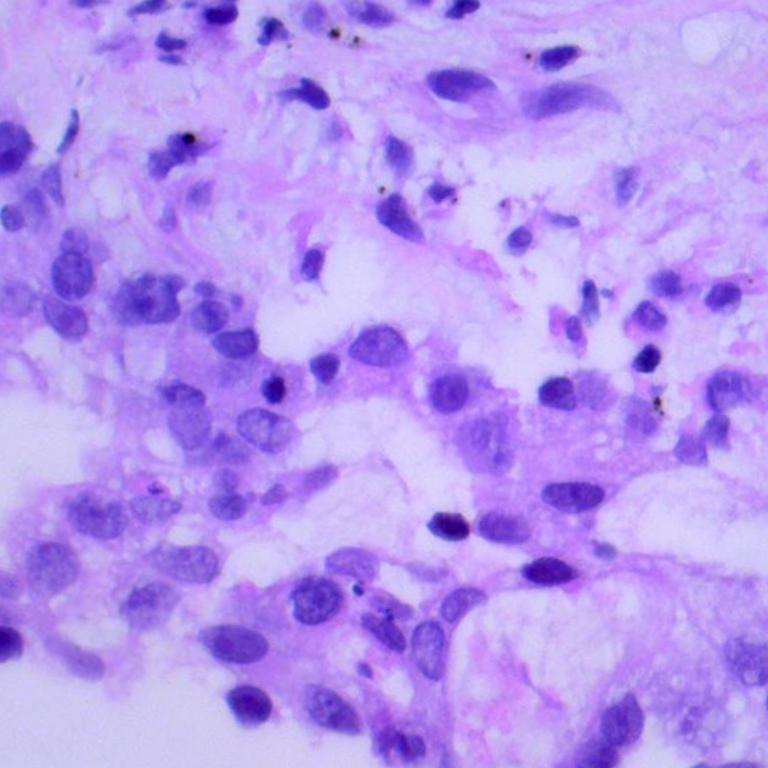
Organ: lung
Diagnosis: adenocarcinomas